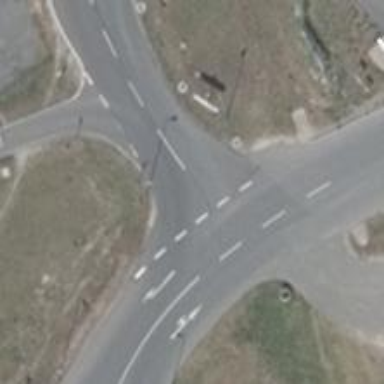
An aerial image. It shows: Road with "give way" sign.